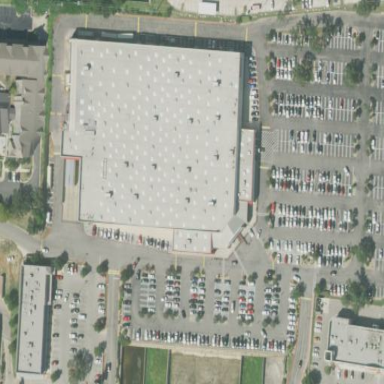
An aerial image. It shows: Retail building that houses wholesale shop.